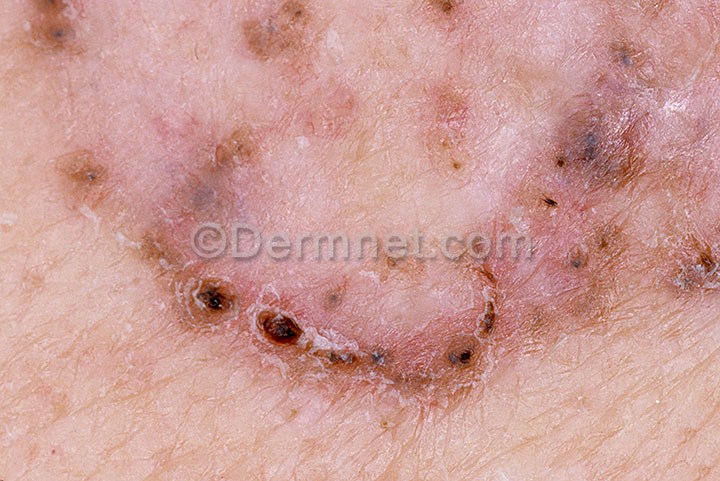
Disease: Actinic Keratosis Basal Cell Carcinoma and other Malignant Lesions